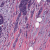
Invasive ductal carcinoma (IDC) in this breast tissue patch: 0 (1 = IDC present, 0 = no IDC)